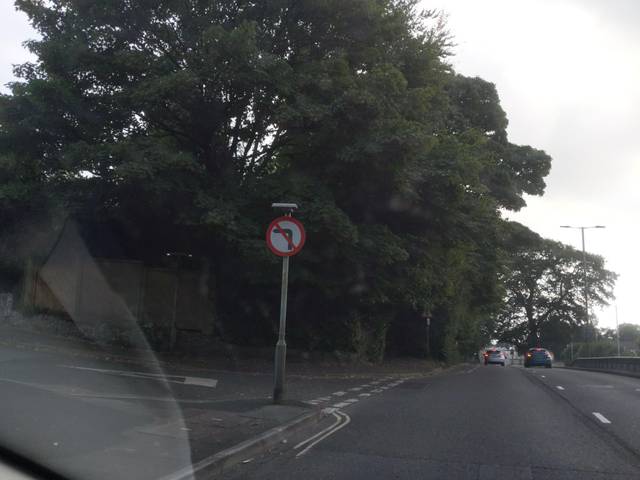
Region: United Kingdom
Coordinates: 50.398, -4.139